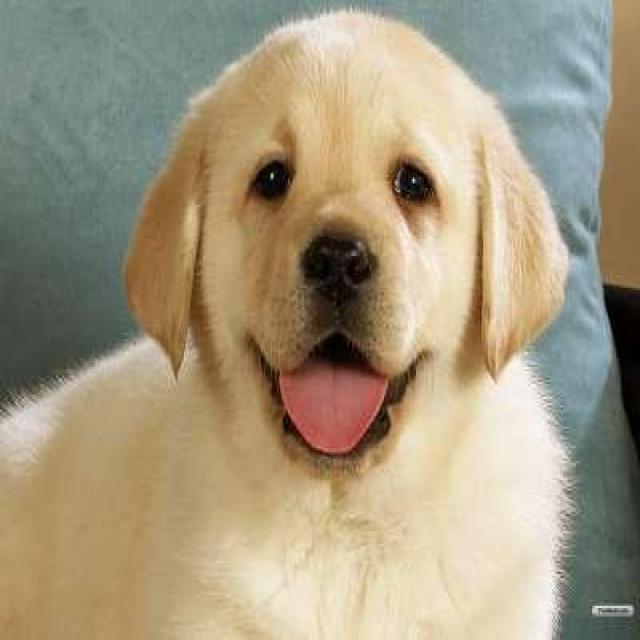
Healthy canine skin — no visible lesions, inflammation, or abnormalities. The skin and coat appear normal.